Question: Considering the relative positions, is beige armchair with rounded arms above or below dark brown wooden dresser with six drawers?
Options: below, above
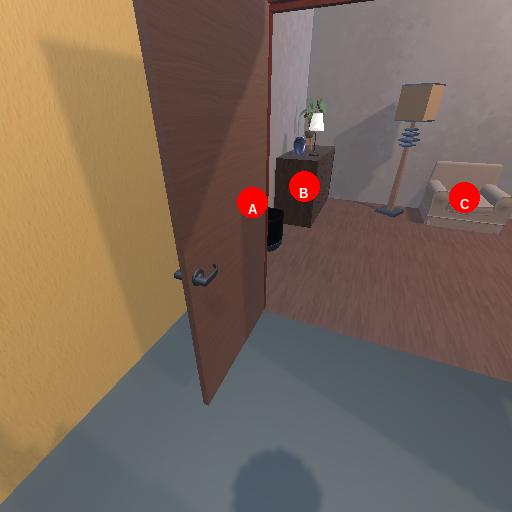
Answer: below